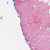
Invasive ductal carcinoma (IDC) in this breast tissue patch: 0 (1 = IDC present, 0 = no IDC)